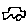
Label: car